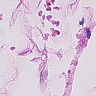
Metastatic tissue present: no